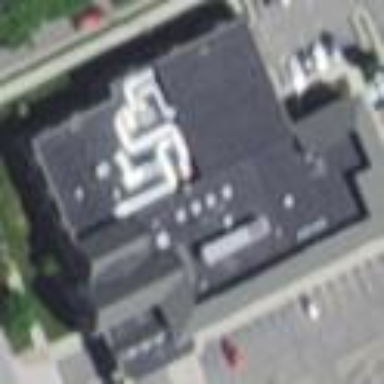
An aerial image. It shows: Building.